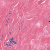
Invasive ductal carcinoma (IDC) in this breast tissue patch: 0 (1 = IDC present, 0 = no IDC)